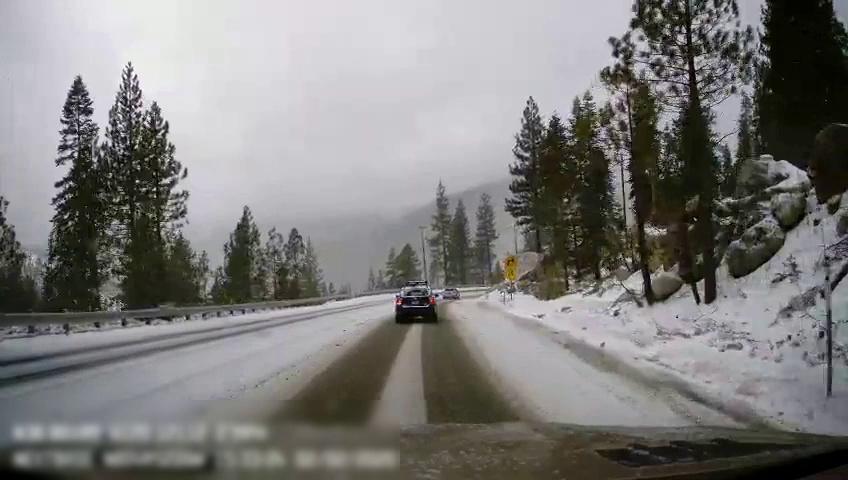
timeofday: Day
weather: Snowy
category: Drivable Space
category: Vehicles | Car
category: Vehicles | Car
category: Traffic | Signs
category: Traffic | Signs